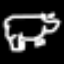
Label: frog